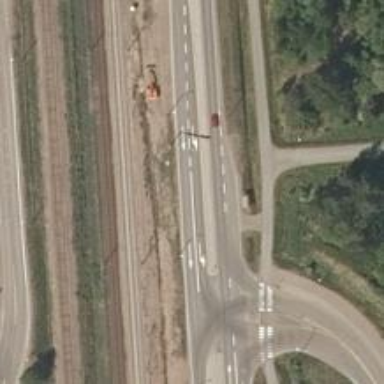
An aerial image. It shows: Tertiary road with asphalt surface. There is separate sidewalk and cycle track along the road.